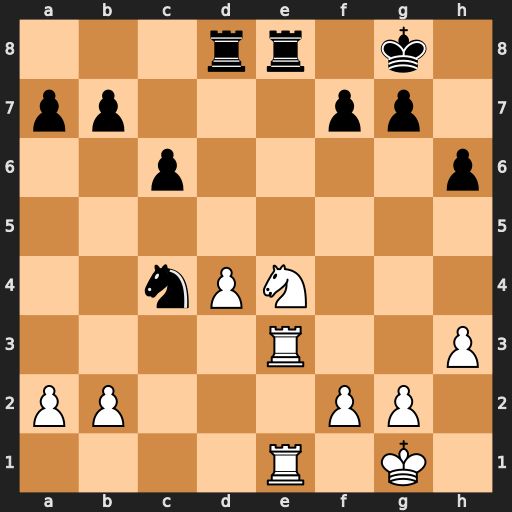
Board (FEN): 3rr1k1/pp3pp1/2p4p/8/2nPN3/4R2P/PP3PP1/4R1K1
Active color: w
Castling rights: -
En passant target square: -
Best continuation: Nf6+ gxf6 Rxe8+ Rxe8 Rxe8+